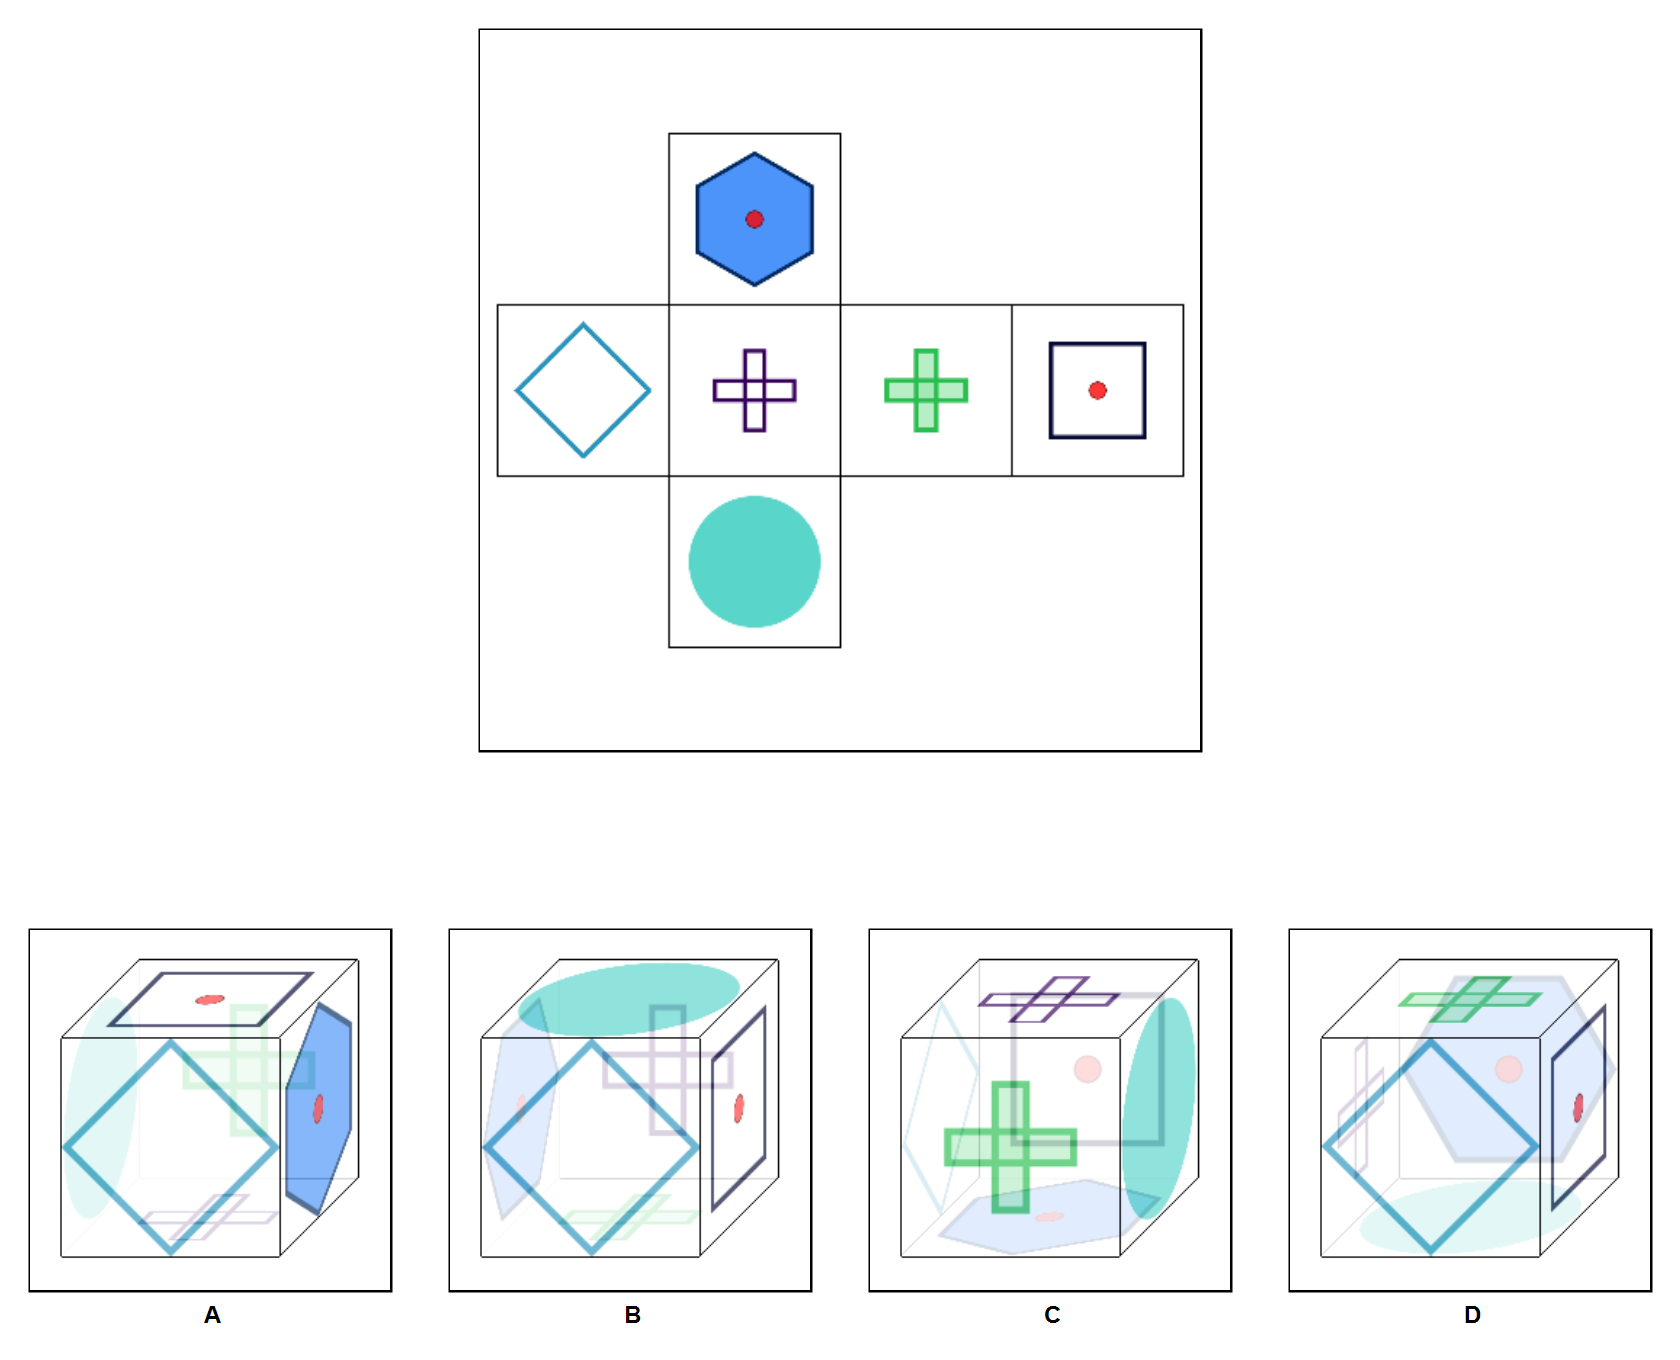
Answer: A